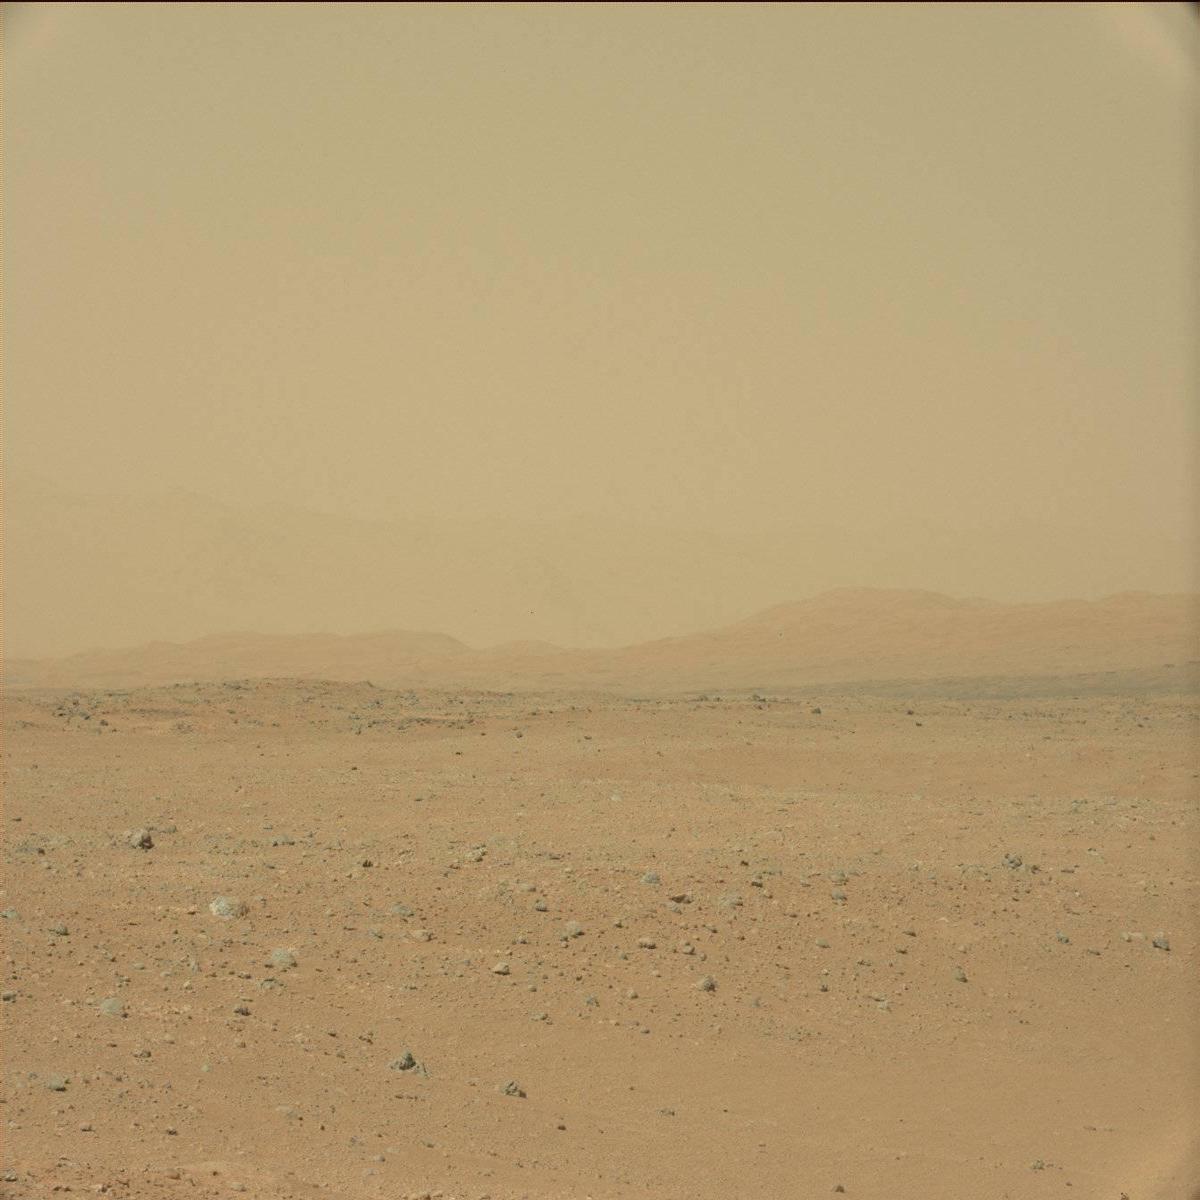
Terrain classes present: Bedrock, Ridge, Sand / Soil, Sky